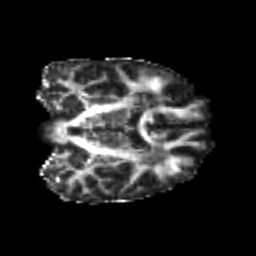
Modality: FA
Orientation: coronal
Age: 21
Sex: female
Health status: healthy
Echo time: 0.074 s